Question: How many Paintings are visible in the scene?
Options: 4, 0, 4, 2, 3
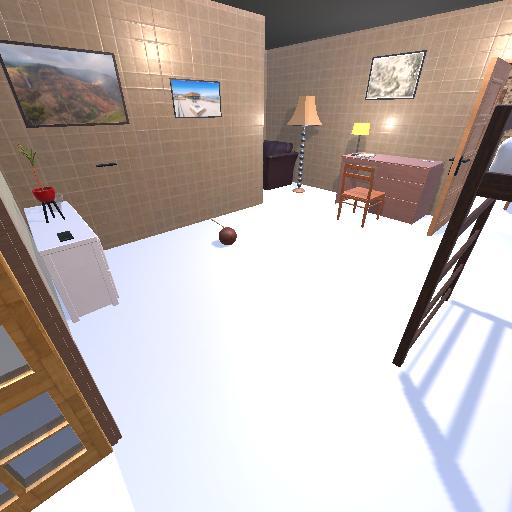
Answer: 4